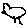
Label: bird